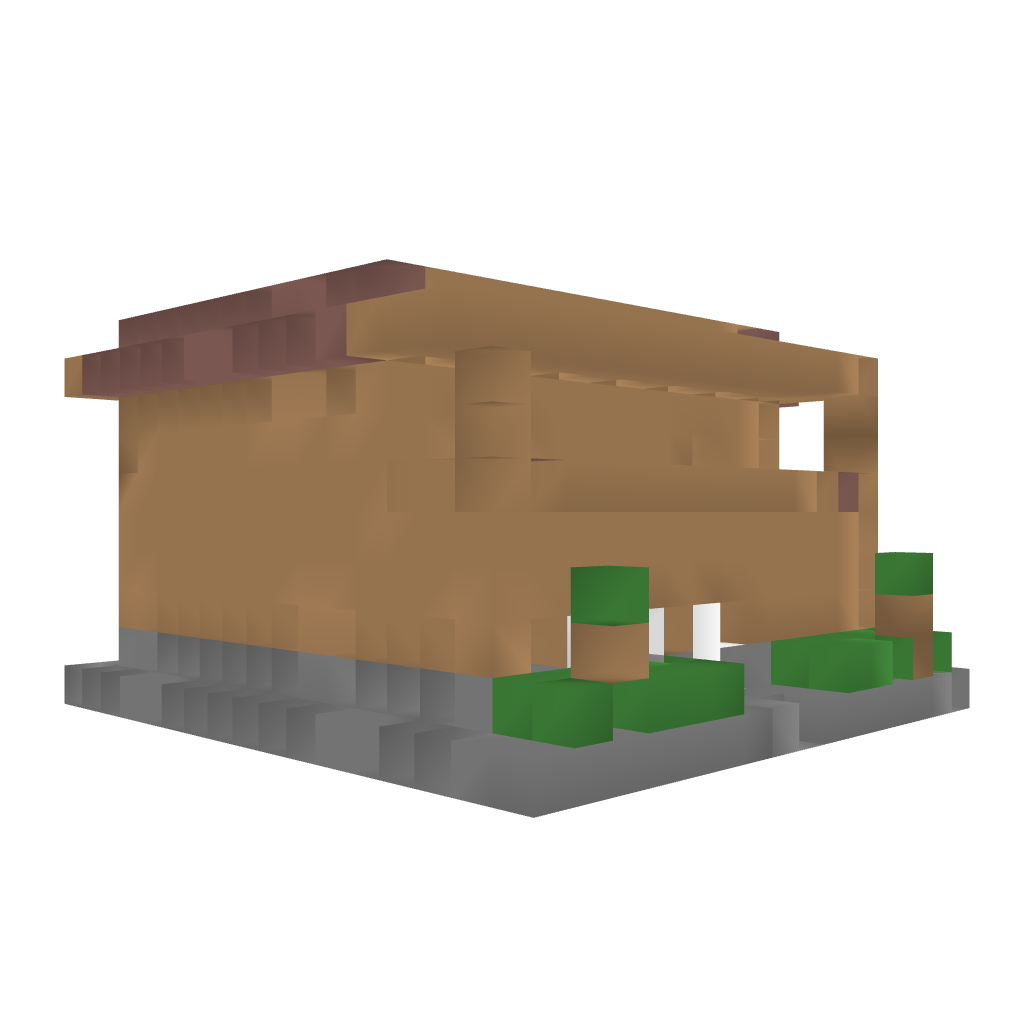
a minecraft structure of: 2-story Wood House (CF) bad low quality